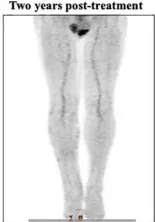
A representative case from a complete responder to intralesional IL-2 and BCG therapy. (F) Surveillance PET-CT two years post-treatment, showing no evidence of disease.
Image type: radiology (pet)